Field crop: maize
Growth stage: 2
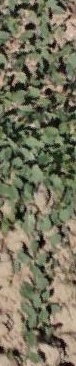
Species: convolvulus